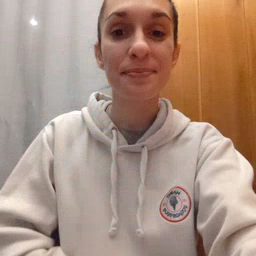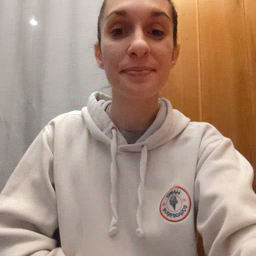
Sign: cat